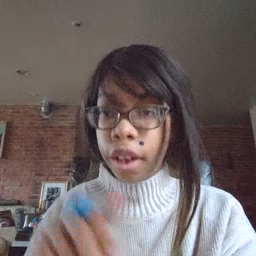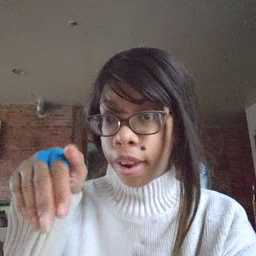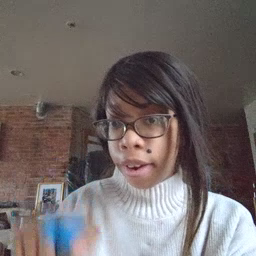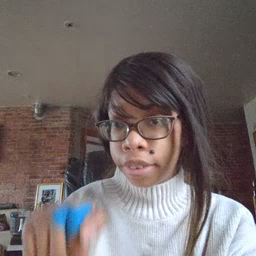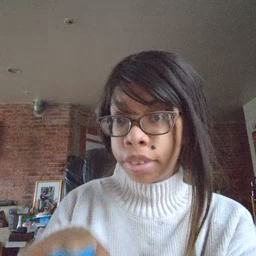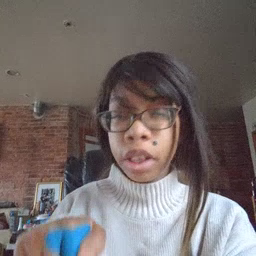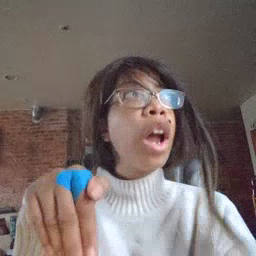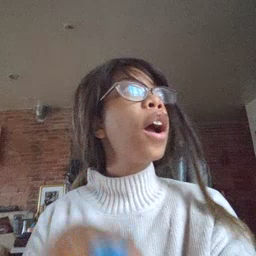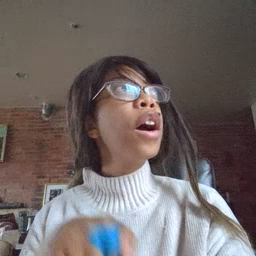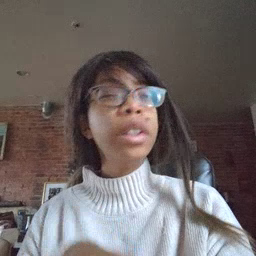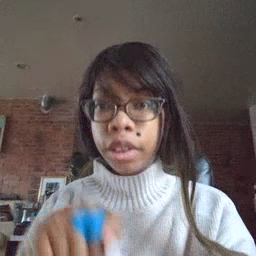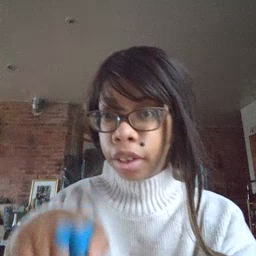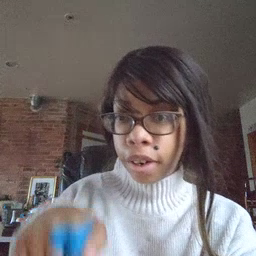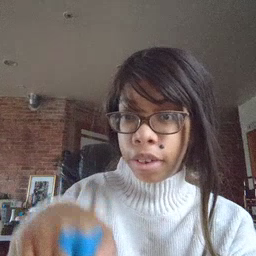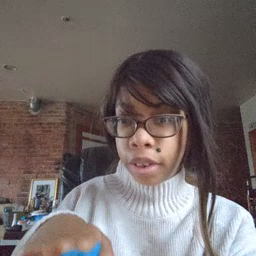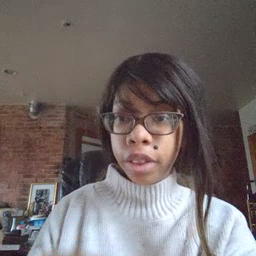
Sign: night